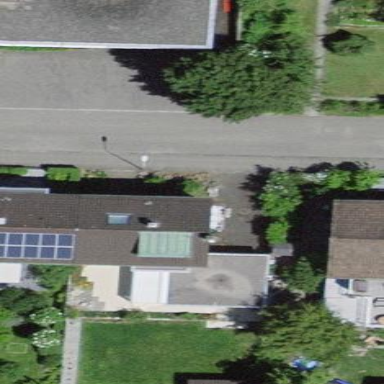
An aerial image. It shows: Semidetached house with gabled roof.